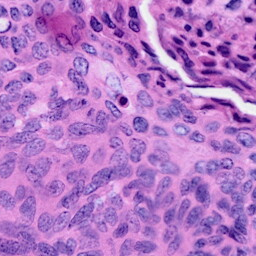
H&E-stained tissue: Cervix